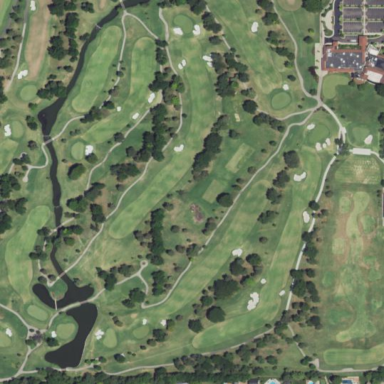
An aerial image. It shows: Golf course surrounded by greenery.